Question: I'm using LazyHighCharts and trying to collect json data to display only the last 24hrs, but it's not displaying the data, just the date but only once (there should be a temperature each hour of the day).
data structure
'''
{"status": "ok", "data": [{"2014-06-16 16:00:00": 24.2},{"2014-06-17 12:00:00": 30.2},{"2014-06-18 17:00:00": 42.9}]} etc
'''
Controller
'''
@data = JSON.parse(open(@temperature.url).read)
dates = []
temps = []
@data['data'].each do |data|
dates << data.keys
temps << data.values
end
@graph = LazyHighCharts::HighChart.new('graph') do |f|
f.chart(:height => '400')
f.yAxis [:title => {:text => "Temperature", :margin => 20, style: { color: '#333'}}]
f.series(:pointInterval => 1.hour, :pointStart => 30.day.ago, :type => 'area', :name => '24hrs', :data => [[dates, temps]])
f.options[:xAxis] = { :minTickInterval => 24 * 3600 * 1000, :type => "datetime", :dateTimeLabelFormats => { day: "%b %e"}, :title => { :text => nil }, :labels => { :enabled => true } }
end
'''
Image

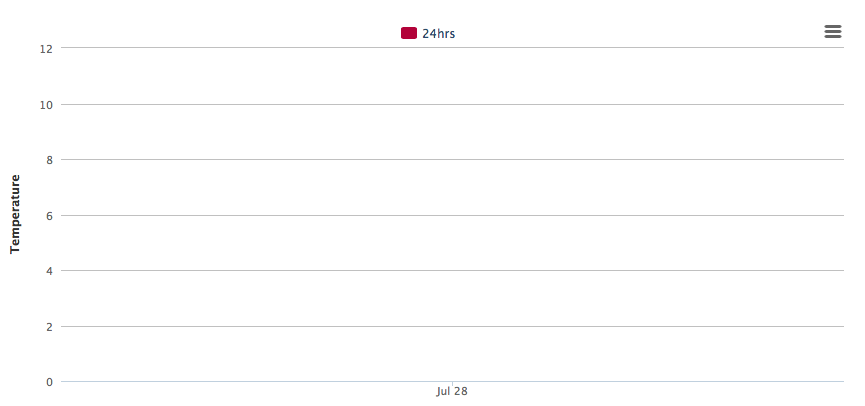
Answer: to convert your datetime object to the JS milliseconds convention, just call
'''
DateTime.now.to_i*1000
'''
or in your case
'''
def index
@data = {"status" => "ok", "data" => [{"2014-06-16 16:00:00" => 24.2},{"2014-06-17 12:00:00" => 30.2},{"2014-06-18 17:00:00" => 42.9}]}
d = []
@data['data'].each do |data|
d << [DateTime.parse(data.keys.first).to_i*1000, data.values.first]
end
@chart = LazyHighCharts::HighChart.new('chart') do |f|
f.chart(:height => '400')
f.yAxis [:title => {:text => "Temperature", :margin => 20, style: { color: '#333'}}]
f.xAxis(type: 'datetime')
f.series(:type => 'area', :name => '24hrs', :data => d)
end
end
'''